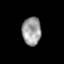
Tissue: skin
Cell type: Epithelial cells
Senescence score: 0.2412
Nuclear area (px): 521
Mean DAPI intensity: 156.77